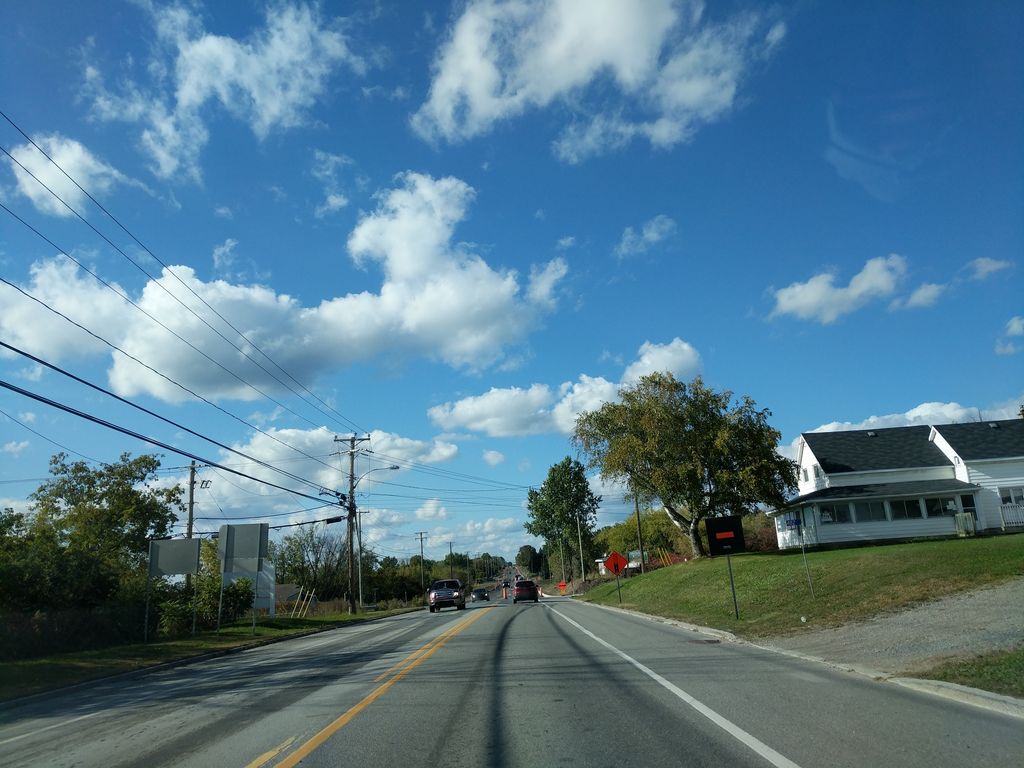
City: ottawa-gatineau